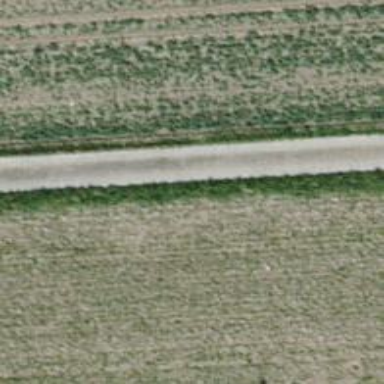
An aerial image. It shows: Well-maintained track road with designated cycle track.